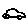
Label: car